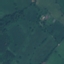
Land use / land cover class: Pasture